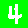
Digit: 4